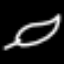
Label: leaf